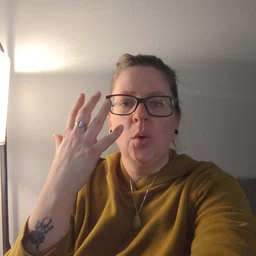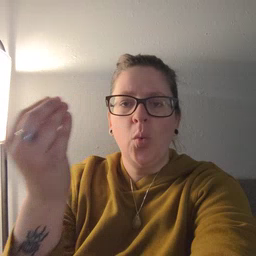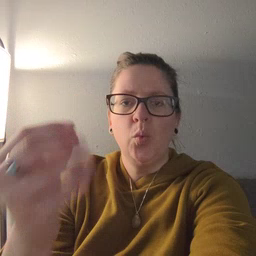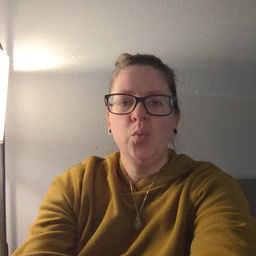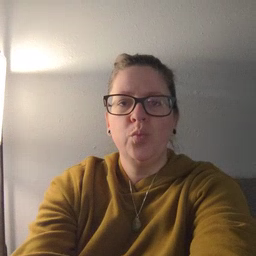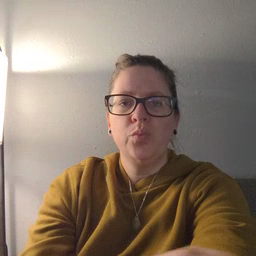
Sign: go